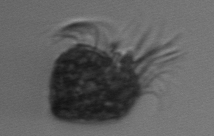
Label: Strombidium_morphotype2